Question:
I want to select records who all are fail(result=0) but except who has same course_id result is 1.
For example look my table there are two rows have result=0 but student_id=1 has another row with result=1 so i want skip this record.
Sorry for confusing you.I hope my expecting output explains clearly what I want.
2 | 1 | 0
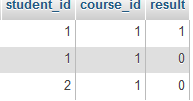
Answer: Try this
'''
SELECT student_id, course_id, result FROM tbl WHERE result = 0
AND student_id NOT IN (SELECT student_id FROM table WHERE result =1
and course_id = tbl.course_id )
'''
Above we are selecting all records that have a 'result =0' only if the student_id and course_id is not found in the sub query with a 'result=1'